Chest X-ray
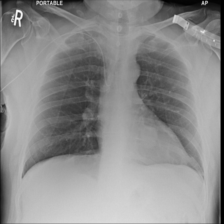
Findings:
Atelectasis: negative
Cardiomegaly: negative
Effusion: negative
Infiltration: negative
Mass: positive
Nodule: negative
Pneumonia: negative
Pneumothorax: negative
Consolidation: negative
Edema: negative
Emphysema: negative
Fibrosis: negative
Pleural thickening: negative
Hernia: negative